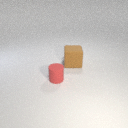
small red rubber cylinder to the left of large brown rubber cube